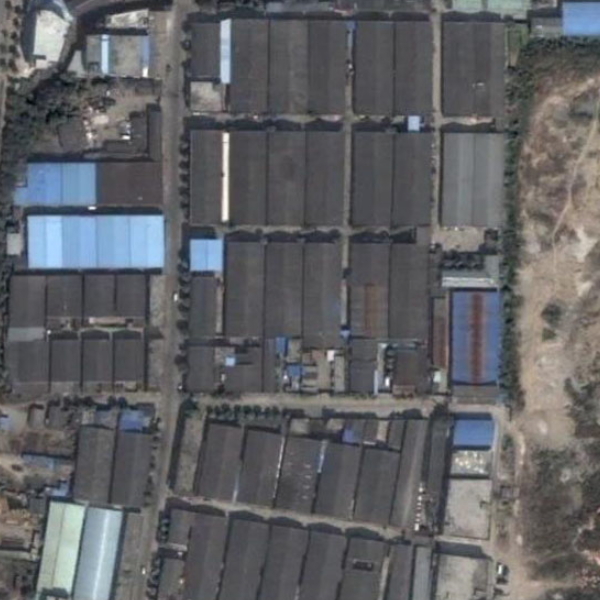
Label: Industrial